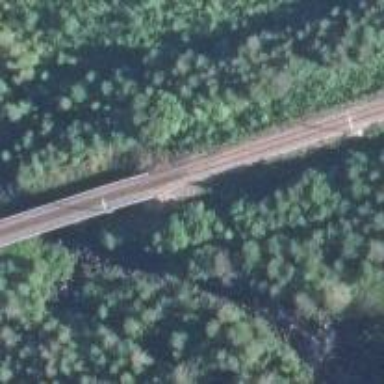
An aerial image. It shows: Bridge with railway tracks. The electrified line has continuous contact line.